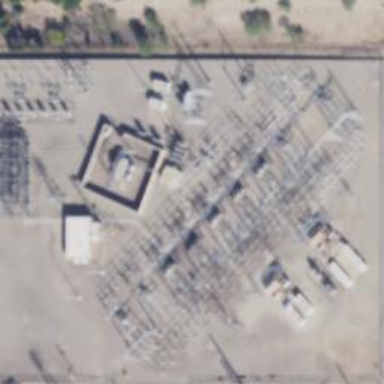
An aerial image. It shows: Switch used for power control.